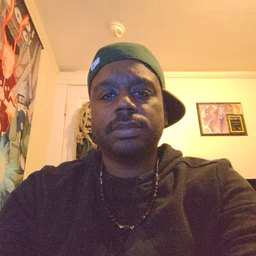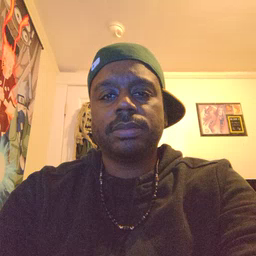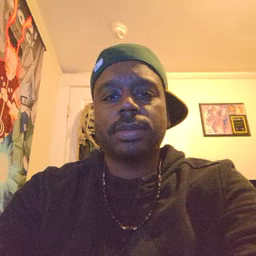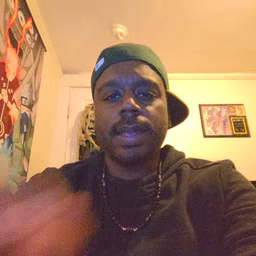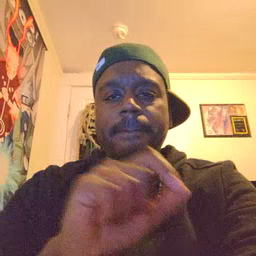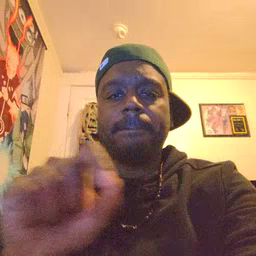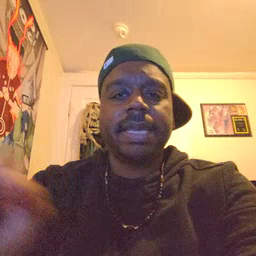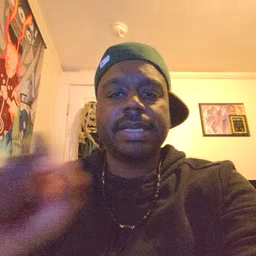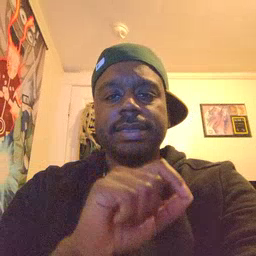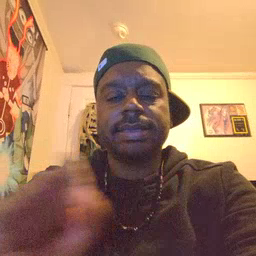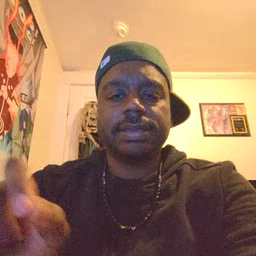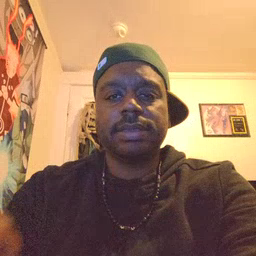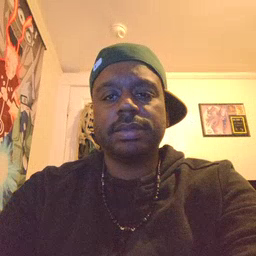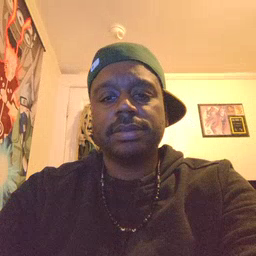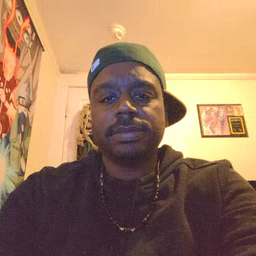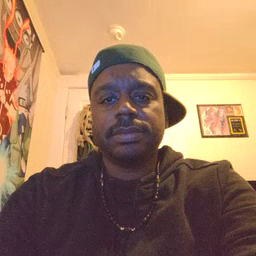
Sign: pen